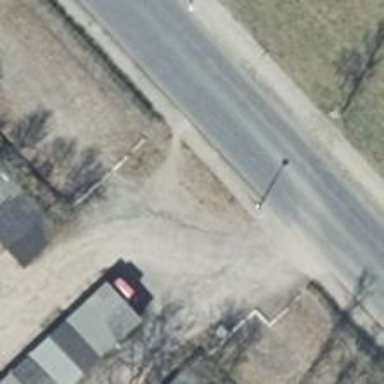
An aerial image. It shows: Gravel parking aisle that serves as service road.